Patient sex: M
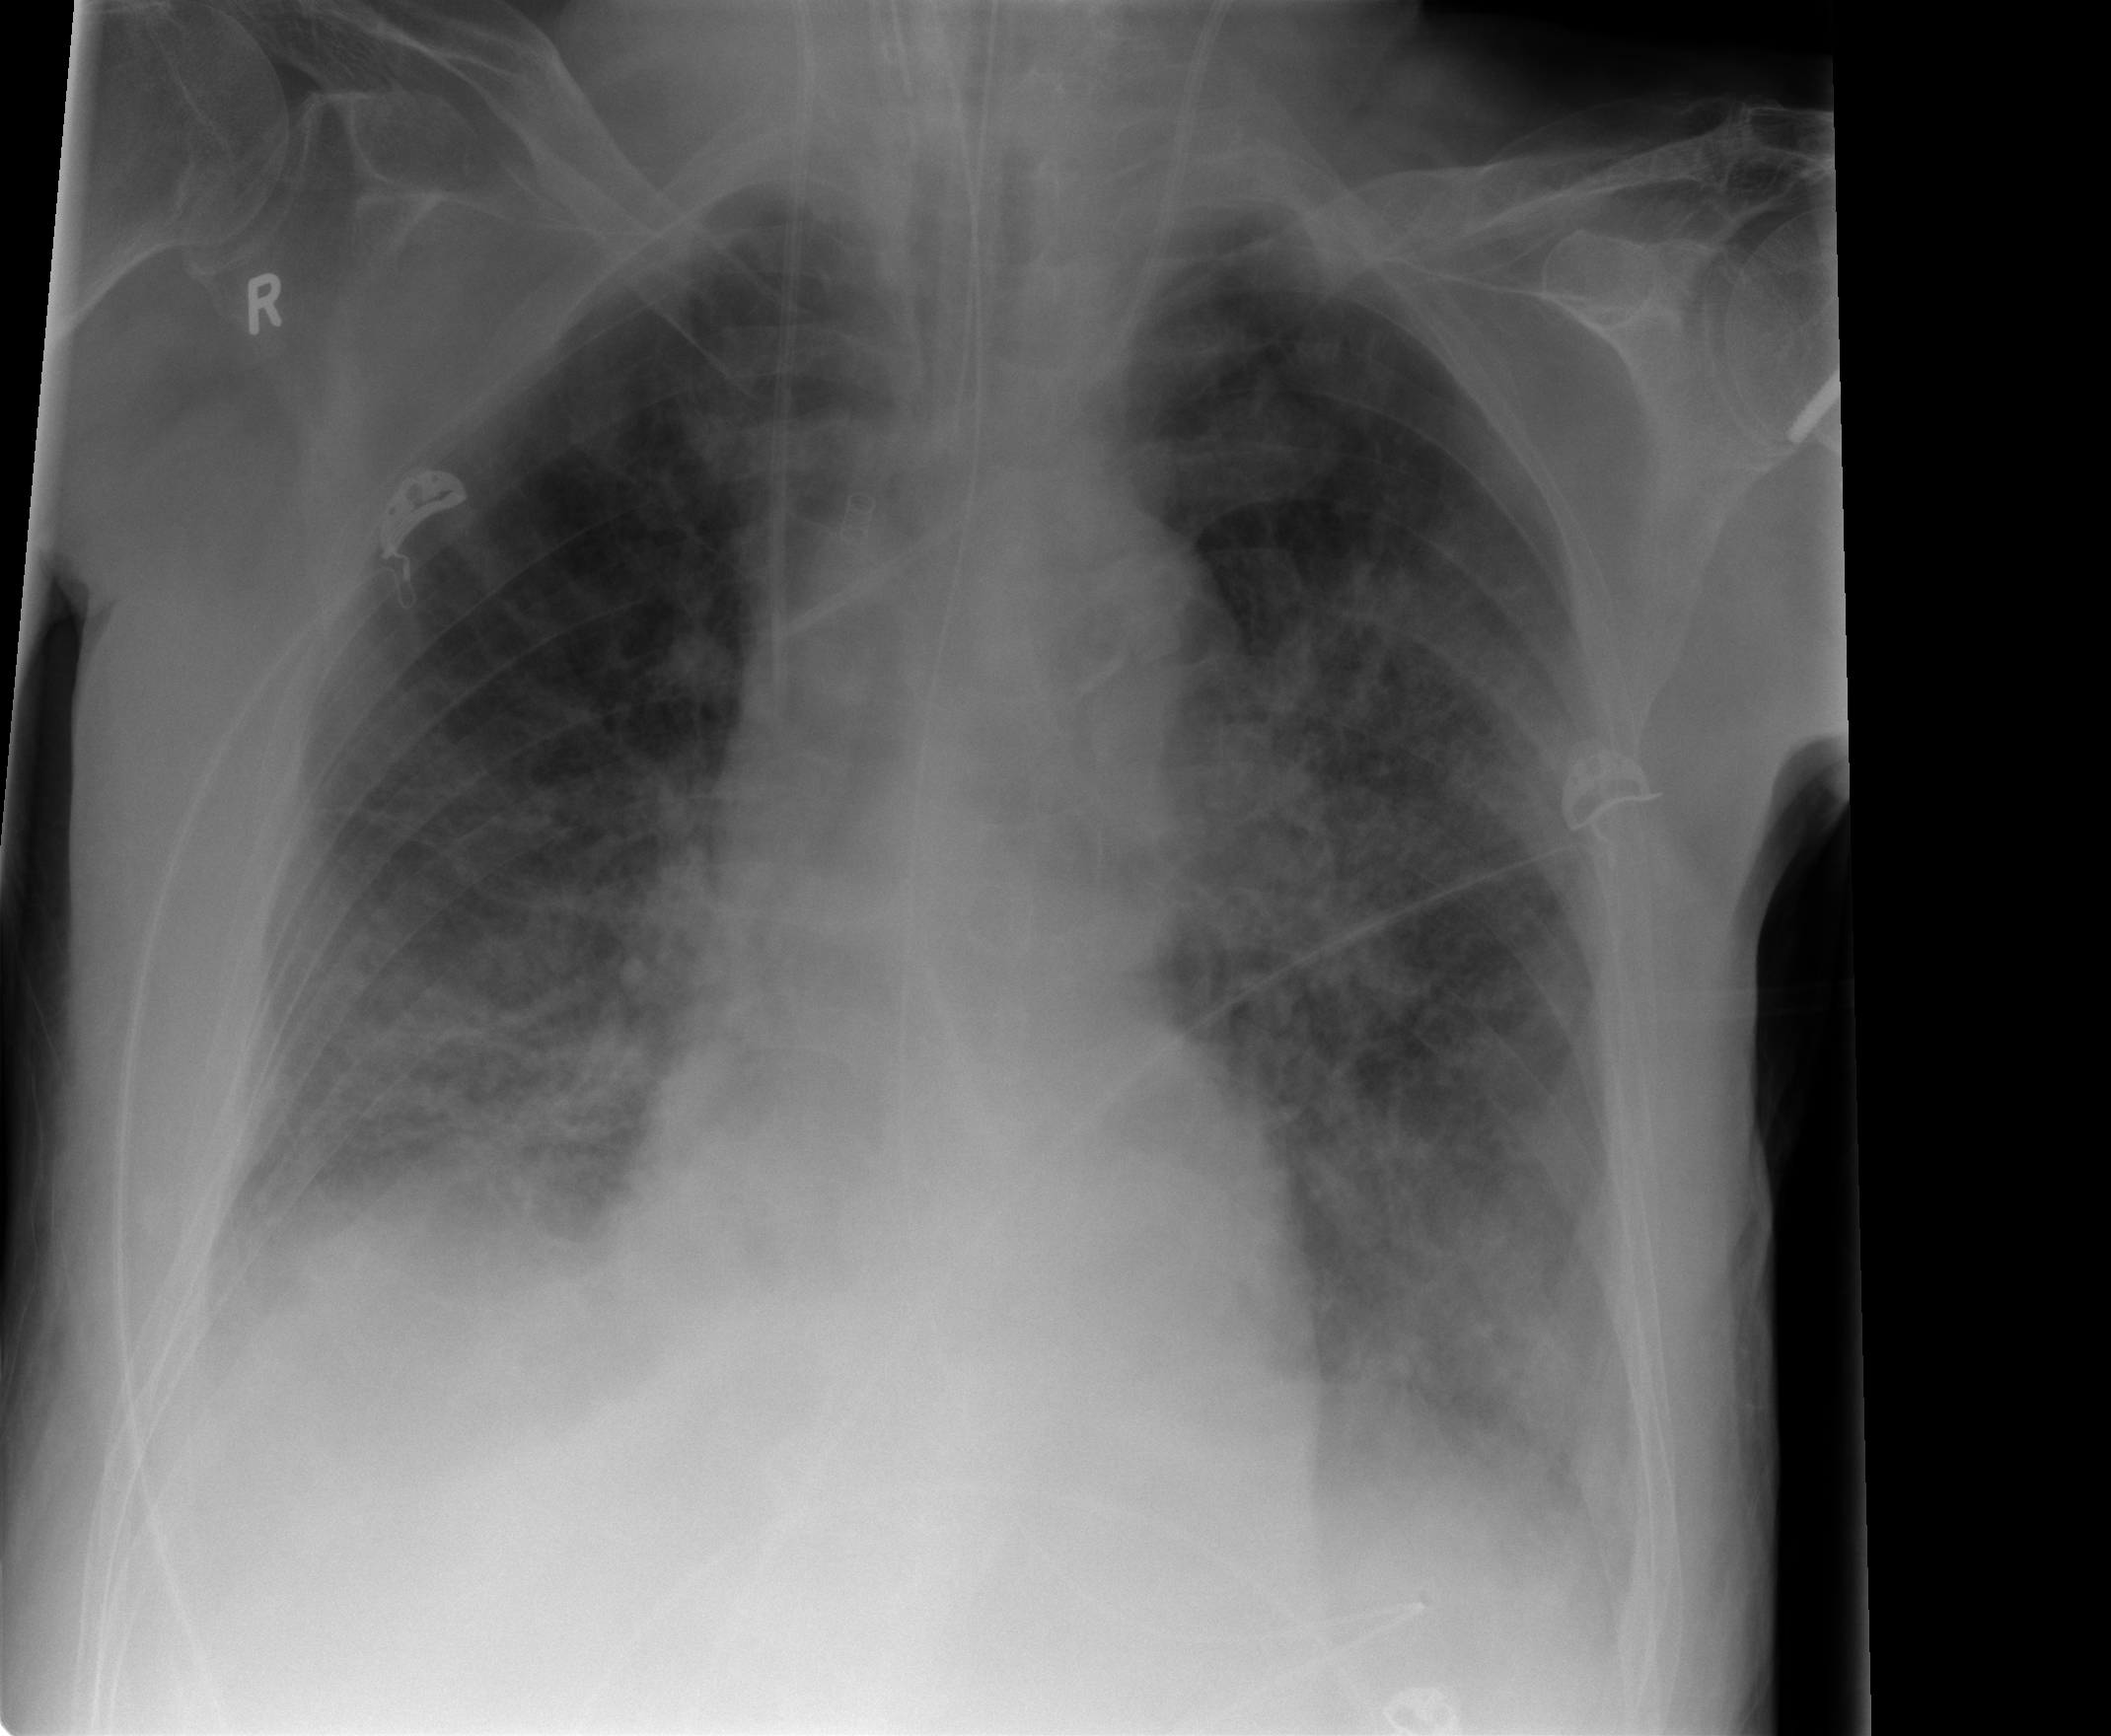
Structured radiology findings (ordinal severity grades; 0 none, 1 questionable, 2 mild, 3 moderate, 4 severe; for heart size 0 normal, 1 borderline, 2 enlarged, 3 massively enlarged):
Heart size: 0
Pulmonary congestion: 3
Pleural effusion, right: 2
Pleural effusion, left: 2
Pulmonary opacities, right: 2
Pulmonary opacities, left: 2
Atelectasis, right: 2
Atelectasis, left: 2